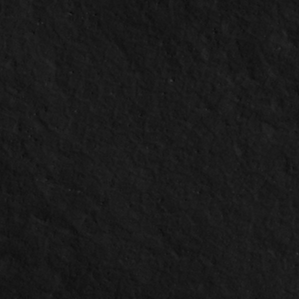
Label: non_frost